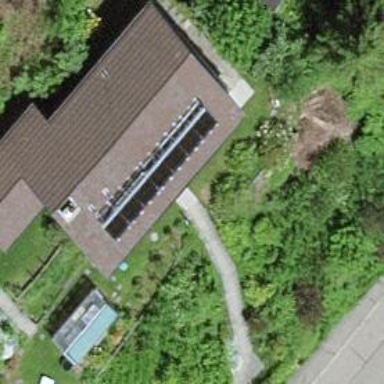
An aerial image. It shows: Solar power generator using solar thermal collector.